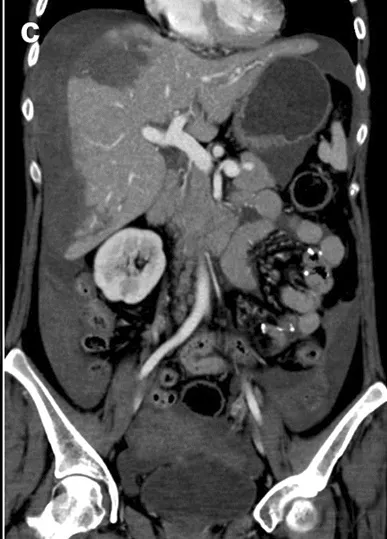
Abdomen-pelvis computed tomography with contrast. C; Sagittal reconstructed view, revealing massive amount of hemoperitoneum caused by suspicious aneurysmal rupture.
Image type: radiology (ct)